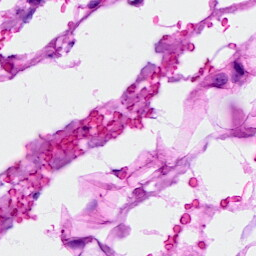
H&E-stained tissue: Breast